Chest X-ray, PA view. Patient: 44 years old, sex M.
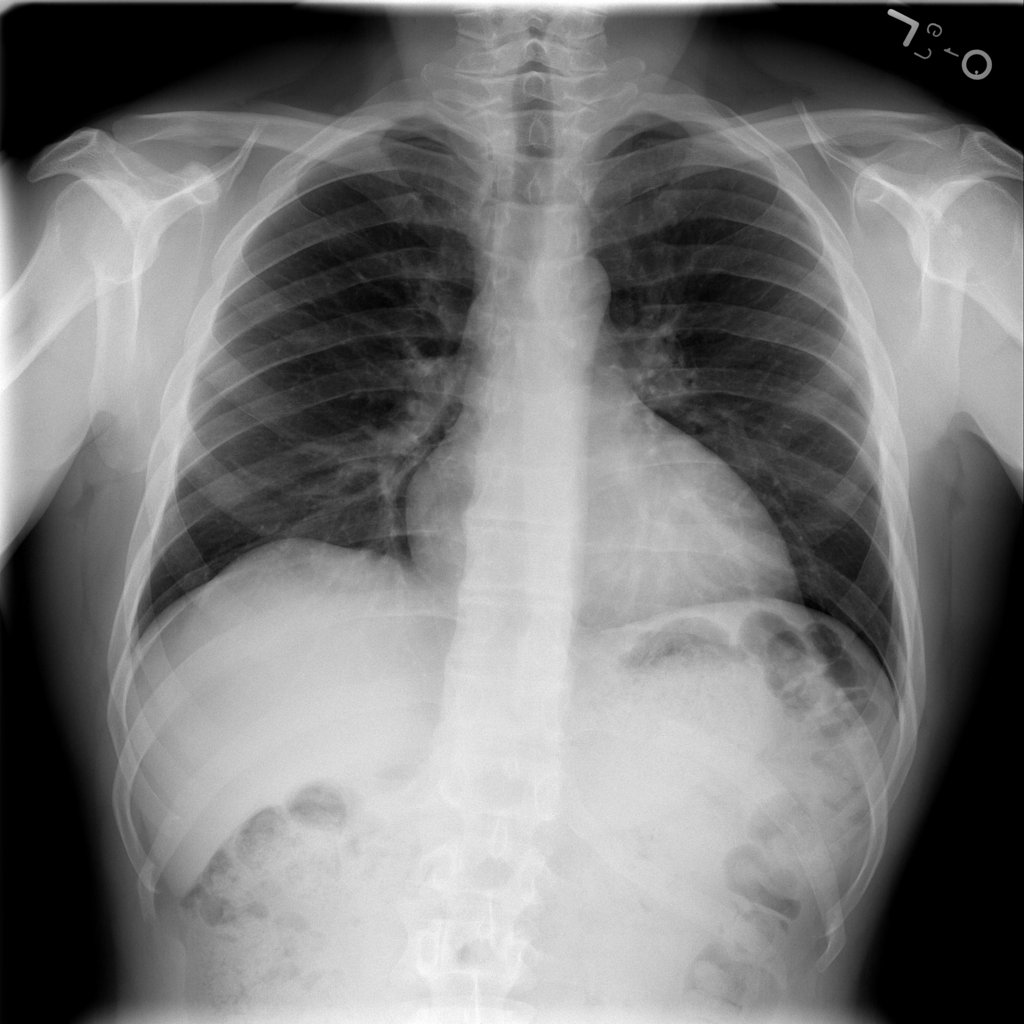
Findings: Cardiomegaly